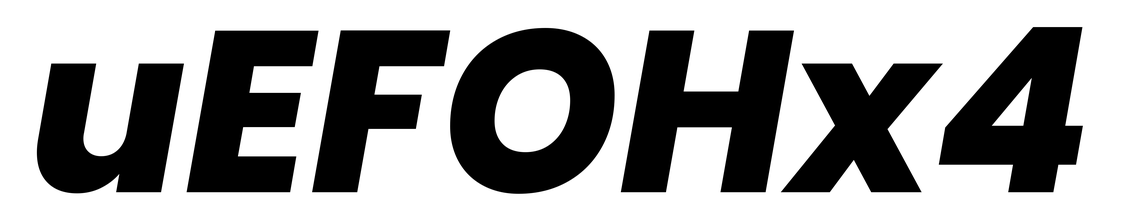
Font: Poppins-ExtraBoldItalic